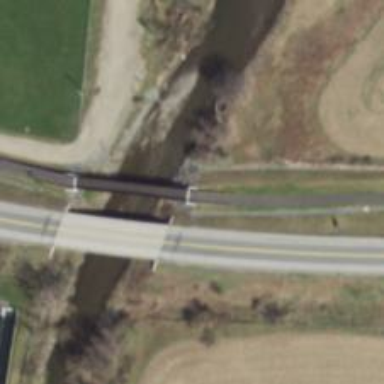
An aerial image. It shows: Asphalt path crossing over bridge.